Question: Hope you can help me with this errors.
1. I've downloaded the SDK from GIT repository.
2. I've copied the /SRC/ in my Xcode 4.2 project.
3. I have this code on AppDelegate.h #import <UIKit/UIKit.h>
#import "FBConnect.h"
@class ViewController;
@interface AppDelegate : UIResponder <UIApplicationDelegate,FBSessionDelegate> {
Facebook *facebook;
}
@property (strong, nonatomic) UIWindow *window;
@property (strong, nonatomic) ViewController *viewController;
@property (nonatomic, retain) Facebook *facebook;
@end
4. I have this code on AppDelegate.m #import "AppDelegate.h"
#import "ViewController.h"
@implementation AppDelegate
@synthesize window = _window;
@synthesize viewController = _viewController;
@synthesize facebook;
- (BOOL)application:(UIApplication *)application didFinishLaunchingWithOptions:(NSDictionary *)launchOptions
{
self.window.rootViewController = self.viewController;
[self.window makeKeyAndVisible];
facebook = [[Facebook alloc] initWithAppId:@"HERE_APP_ID" andDelegate:self];
NSUserDefaults *defaults = [NSUserDefaults standardUserDefaults];
if ([defaults objectForKey:@"FBAccessTokenKey"] && [defaults objectForKey:@"FBExpirationDateKey"]) {
facebook.accessToken = [defaults objectForKey:@"FBAccessTokenKey"];
facebook.expirationDate = [defaults objectForKey:@"FBExpirationDateKey"];
}
if (![facebook isSessionValid]) {
[facebook authorize:nil];
}
return YES;
}
- (BOOL) application:(UIApplication *)application handleOpenURL:(NSURL *)url {
return [facebook handleOpenURL:url];
}
-(void) fbDidLogin {
NSUserDefaults *defaults = [NSUserDefaults standardUserDefaults];
[defaults setObject:[facebook accessToken] forKey:@"FBAccessTokenKey"];
[defaults setObject:[facebook expirationDate] forKey:@"FBExpirationDateKey"];
[defaults synchronize];
}
5. My .plist file configured with my fb"HERE_MY_APP_ID"
6. The structure of my project is
> - - - - - - - - - -
The thing is that I don't have any errors, but when I Run I got a lot of them. Almost 81, and a warning. Hope you can help me. Thanks.

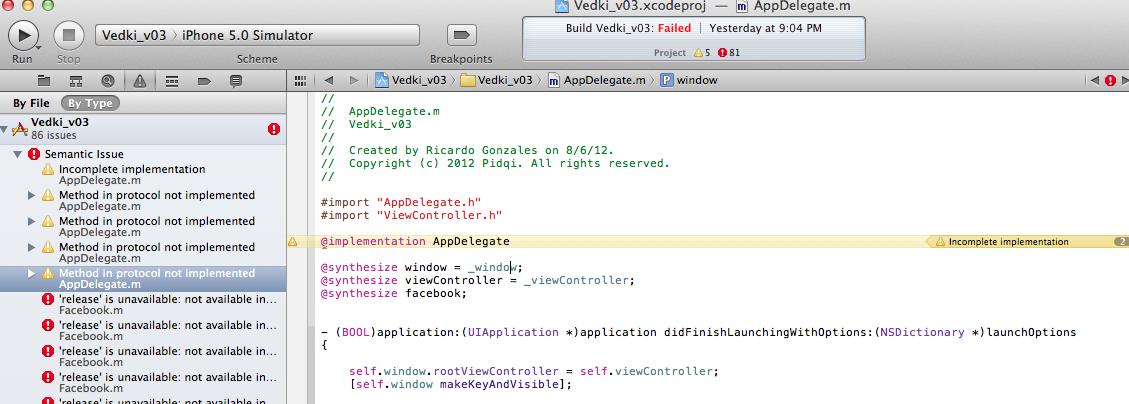
Answer: From what I can see your project is using ARC and the facebook SDK is not. It's telling you the method '-release' isn't available so you need to look into disabling ARC for the Facebook SDK.